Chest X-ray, PA view. Patient: 48 years old, sex F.
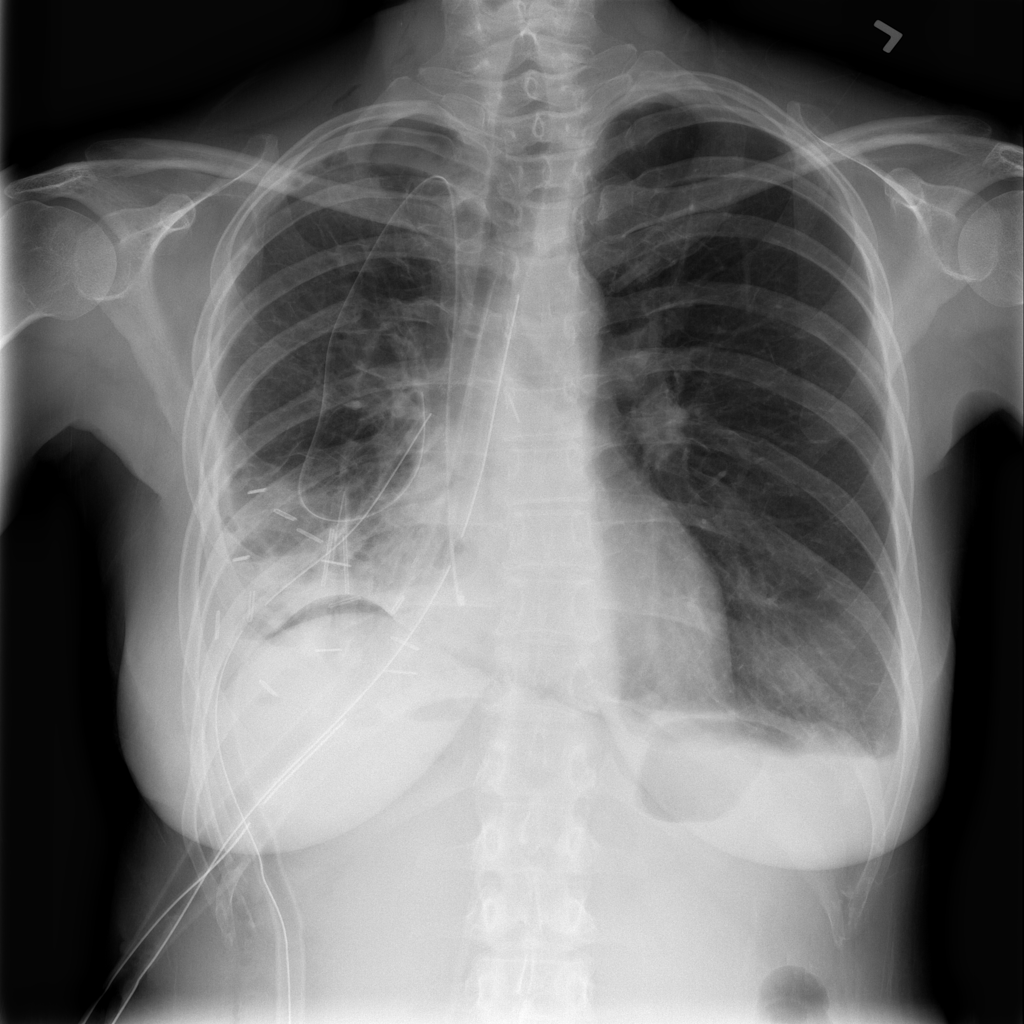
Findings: Effusion